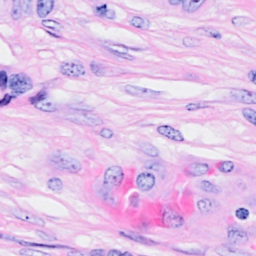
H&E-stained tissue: Breast